Interaction volume radius: 10 \u00c5
Interaction volume height: 25 \u00c5
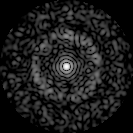
Disorder parameter: 0.822